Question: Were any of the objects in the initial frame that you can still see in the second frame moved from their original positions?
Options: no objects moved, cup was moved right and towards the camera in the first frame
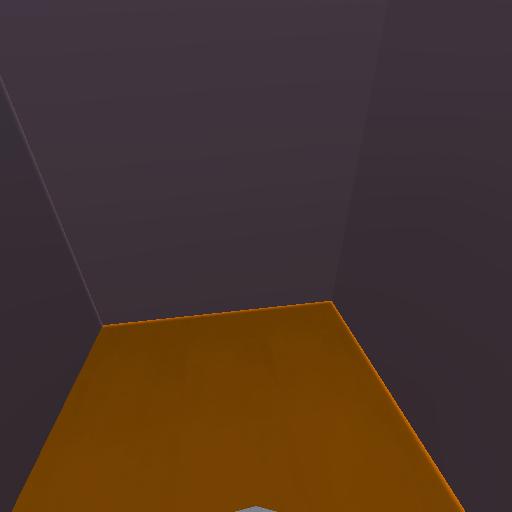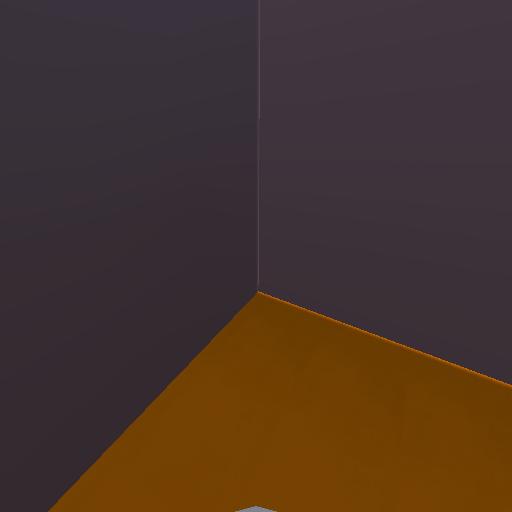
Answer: no objects moved